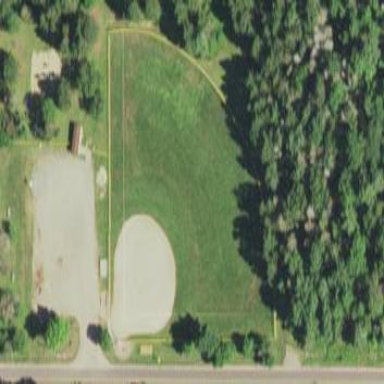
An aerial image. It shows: Baseball pitch for leisure land activities.